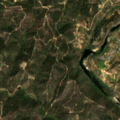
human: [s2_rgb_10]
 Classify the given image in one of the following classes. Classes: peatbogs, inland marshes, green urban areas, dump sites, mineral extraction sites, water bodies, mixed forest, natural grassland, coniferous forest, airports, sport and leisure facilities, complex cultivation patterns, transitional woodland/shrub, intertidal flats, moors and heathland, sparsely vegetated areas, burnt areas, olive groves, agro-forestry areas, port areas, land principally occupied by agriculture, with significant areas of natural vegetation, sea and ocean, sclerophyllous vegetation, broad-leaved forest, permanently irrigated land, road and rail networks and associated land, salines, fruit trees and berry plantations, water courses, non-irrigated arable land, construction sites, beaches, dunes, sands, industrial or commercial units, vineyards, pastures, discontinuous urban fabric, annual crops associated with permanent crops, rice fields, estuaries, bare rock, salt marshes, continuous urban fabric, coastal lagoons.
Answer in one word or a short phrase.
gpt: olive groves, annual crops associated with permanent crops, coniferous forest, transitional woodland/shrub